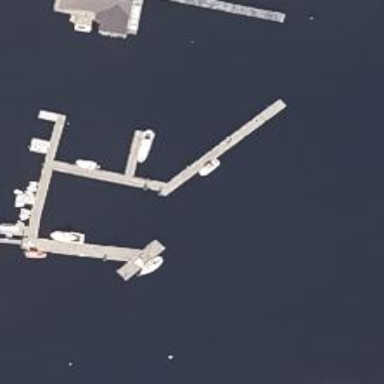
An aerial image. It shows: Man-made pier.